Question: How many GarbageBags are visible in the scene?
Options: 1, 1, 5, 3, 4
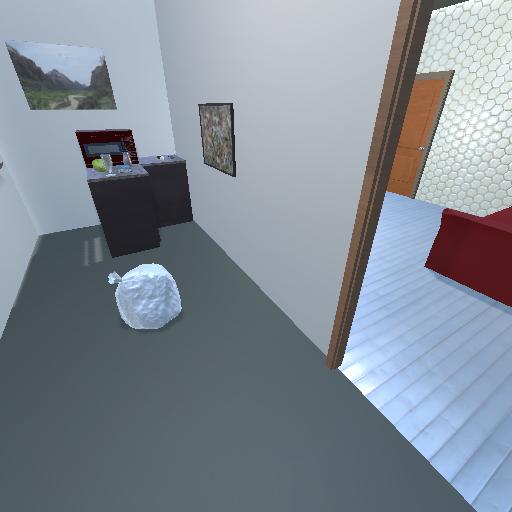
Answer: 1